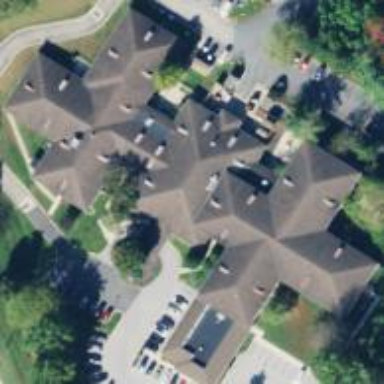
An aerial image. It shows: Nursing home building.